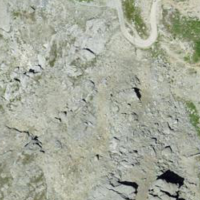
EUNIS habitat code: 48
Species observed at this site:
Ranunculus glacialis